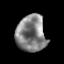
Tissue: prostate
Cell type: T cells
Senescence score: 0.2089
Nuclear area (px): 1055
Mean DAPI intensity: 131.59